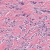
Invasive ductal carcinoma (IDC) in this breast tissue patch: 1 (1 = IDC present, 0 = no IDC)